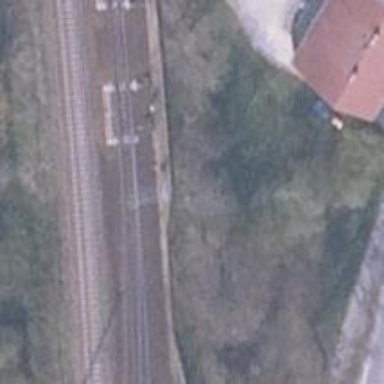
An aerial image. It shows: Railway switch with the turnout on the right side.